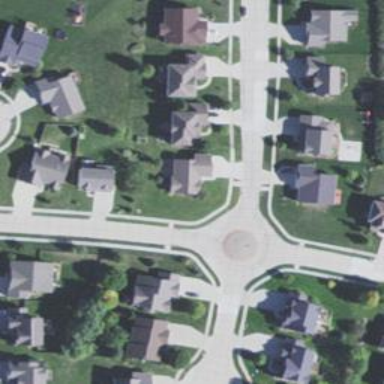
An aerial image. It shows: Residential road.